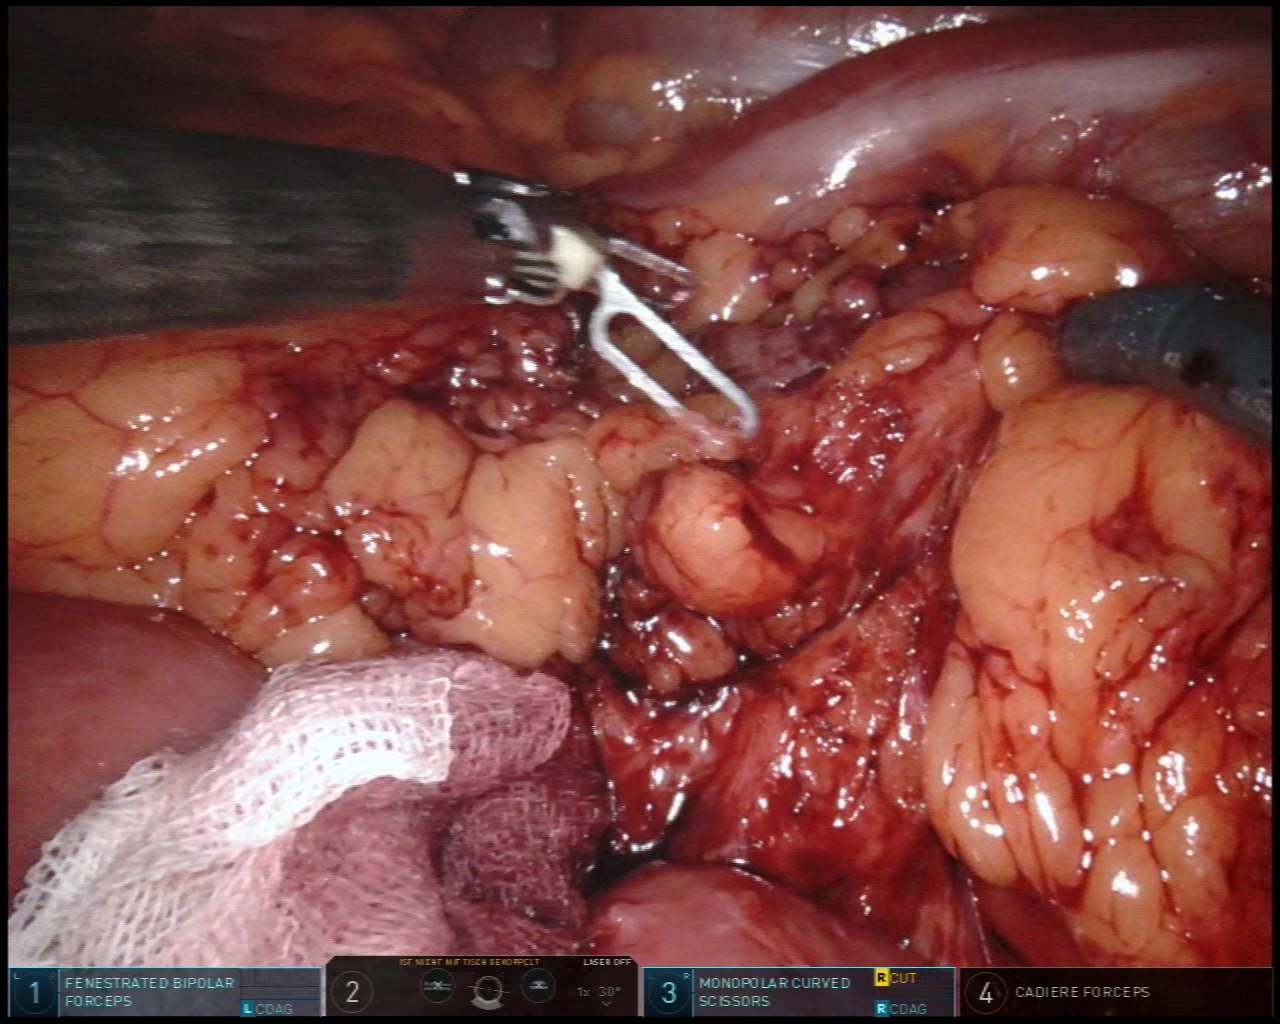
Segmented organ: colon
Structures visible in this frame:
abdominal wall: no
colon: yes
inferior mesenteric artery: no
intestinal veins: no
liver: no
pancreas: no
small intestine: no
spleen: no
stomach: no
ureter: no
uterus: no
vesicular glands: no